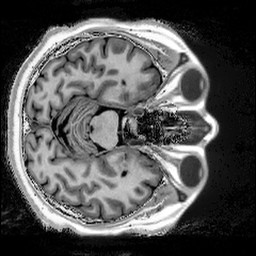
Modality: T1w
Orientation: axial
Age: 63
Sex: male
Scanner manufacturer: siemens
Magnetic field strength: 3 T
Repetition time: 5 s
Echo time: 0.00298 s